Field crop: maize
Growth stage: 2
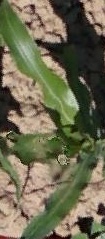
Species: maize